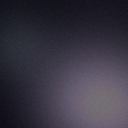
Screen state: off